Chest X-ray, AP view. Patient: 15 years old, sex F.
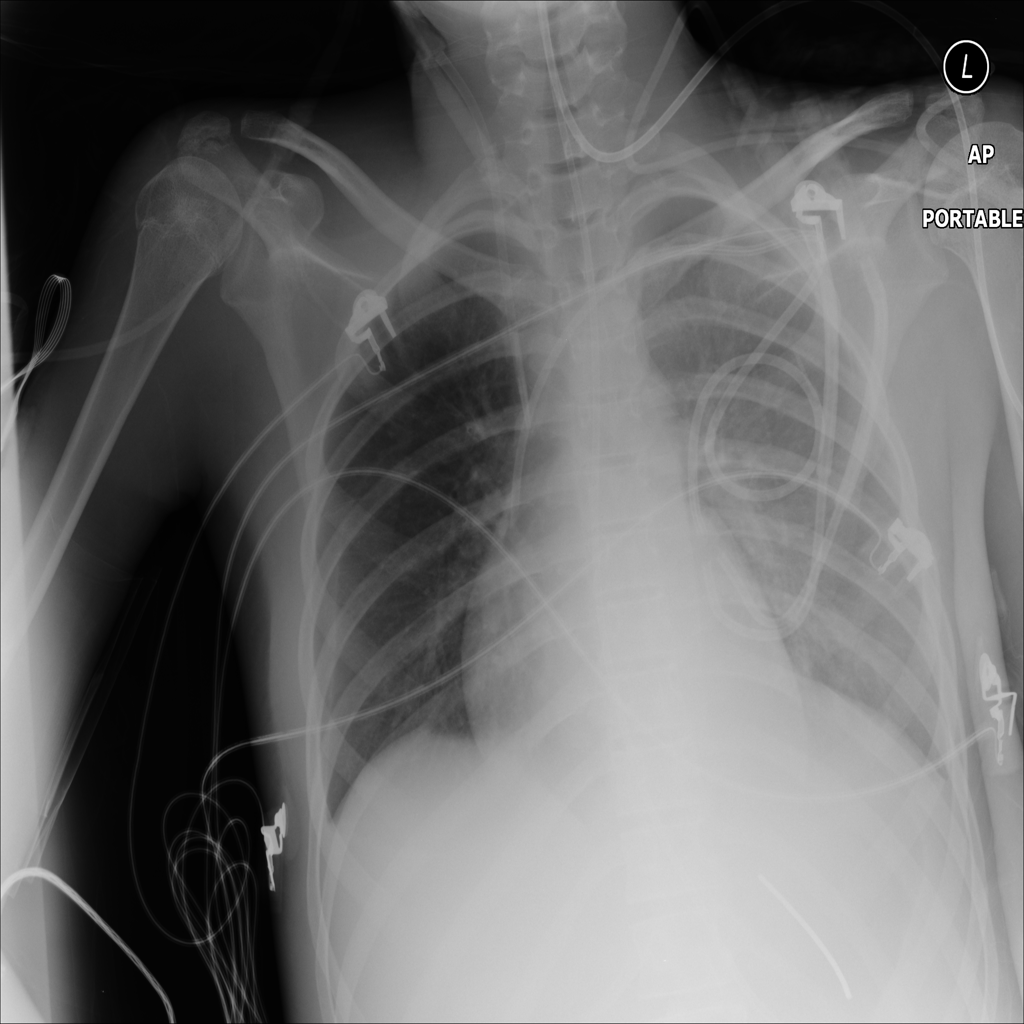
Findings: Consolidation, Infiltration